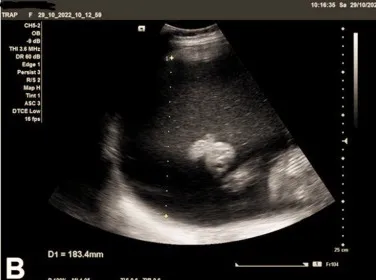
(B) Ultrasound imaging study shows markedly increased amniotic fluid volume, the largest pocket of approximately 183 mm, and amniotic fluid index (AFI) around 30 cm, indicating marked polyhydramnios.
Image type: radiology (ultrasound)